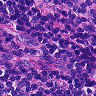
Metastatic tissue present: no